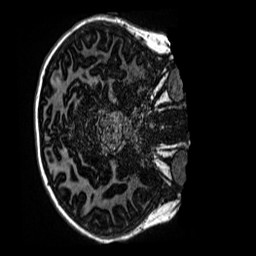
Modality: MP2RAGE
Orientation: axial
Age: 10
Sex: female
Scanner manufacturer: siemens
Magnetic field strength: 3 T
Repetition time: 4 s
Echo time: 0.00299 s